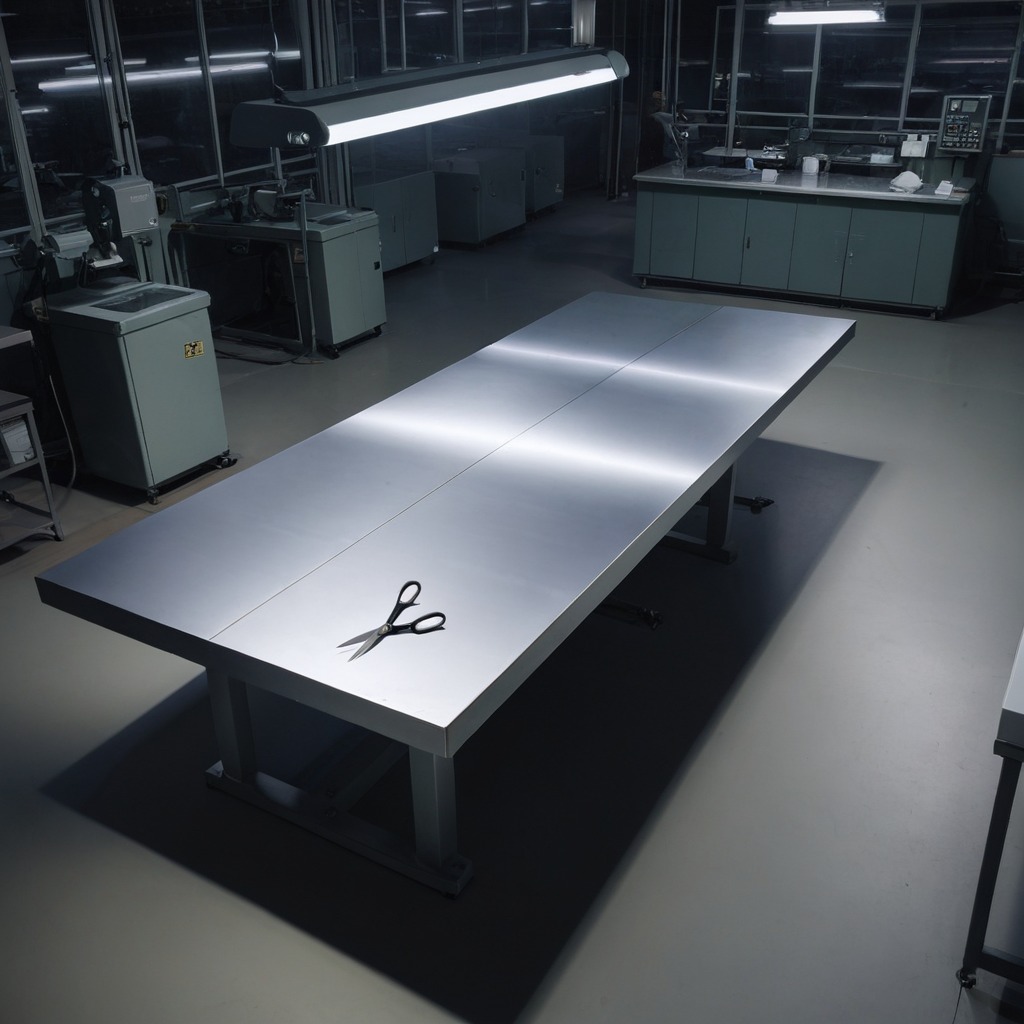
A scissor is lying on the tabletop.